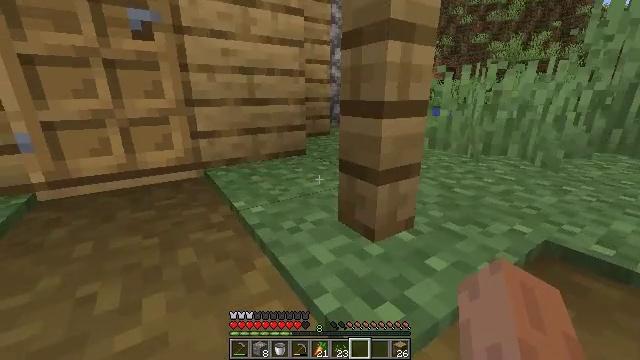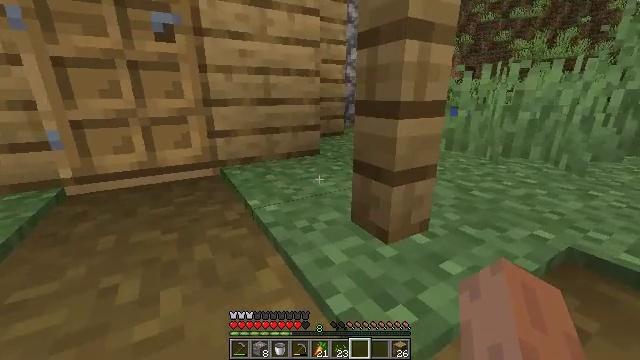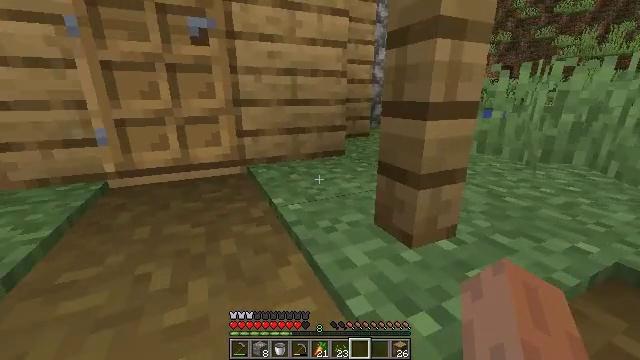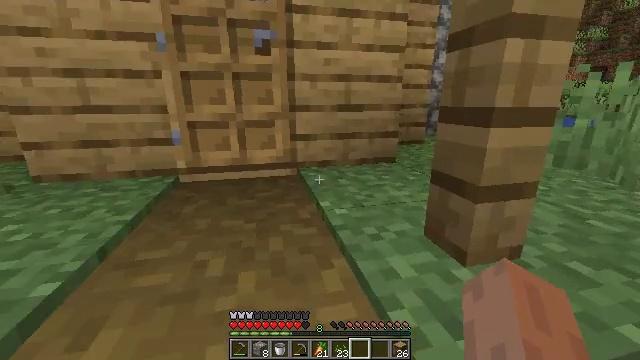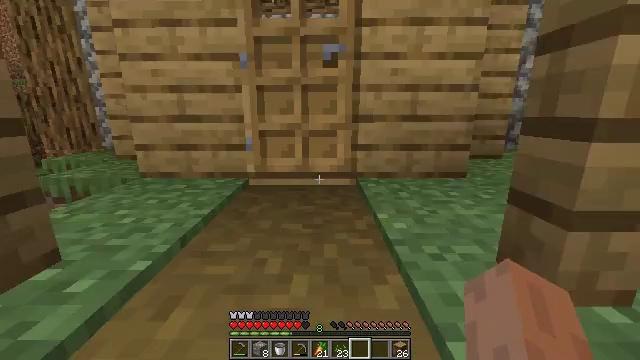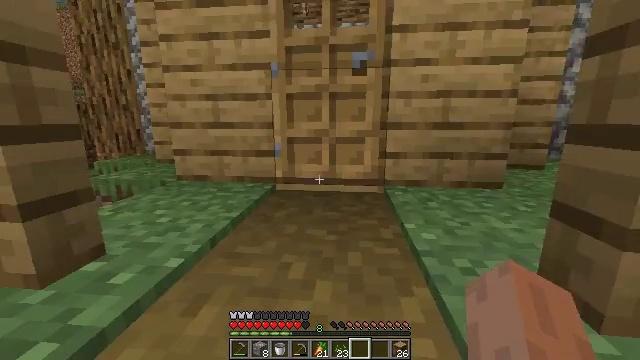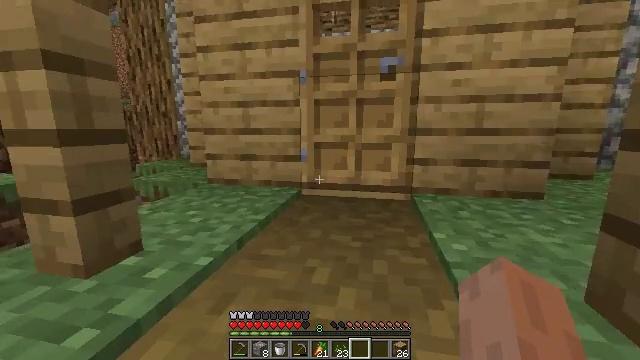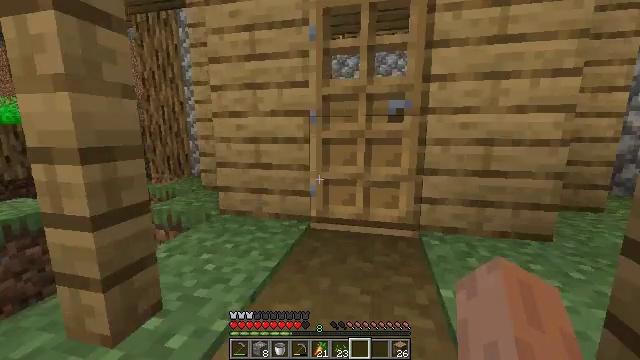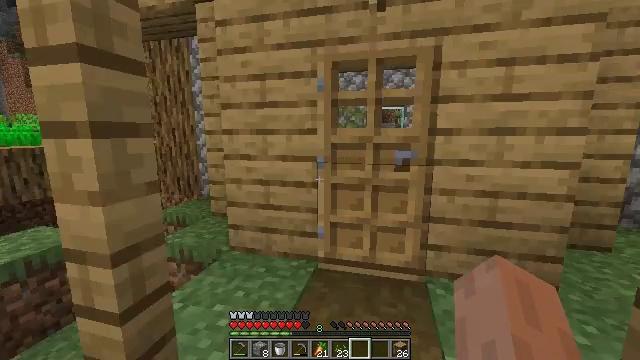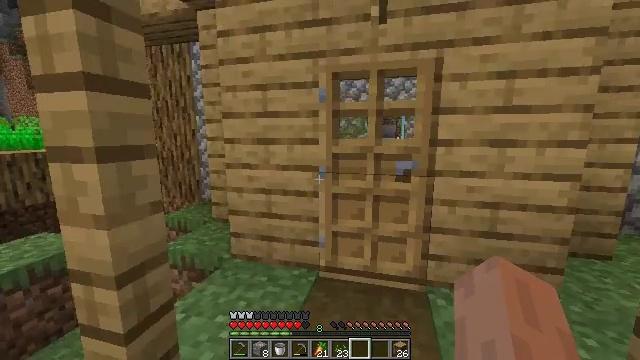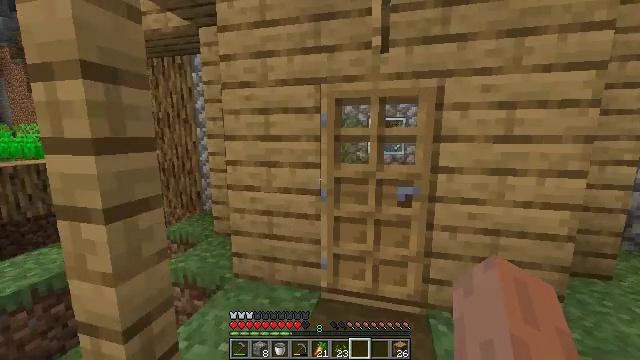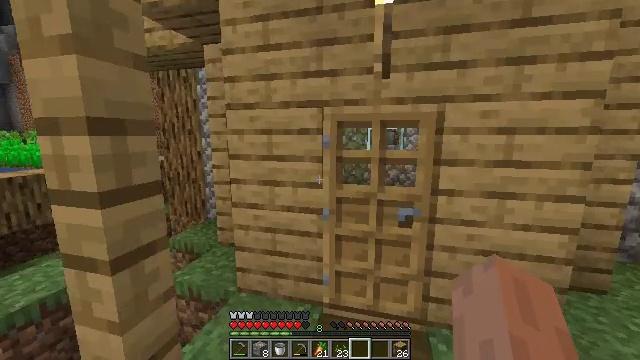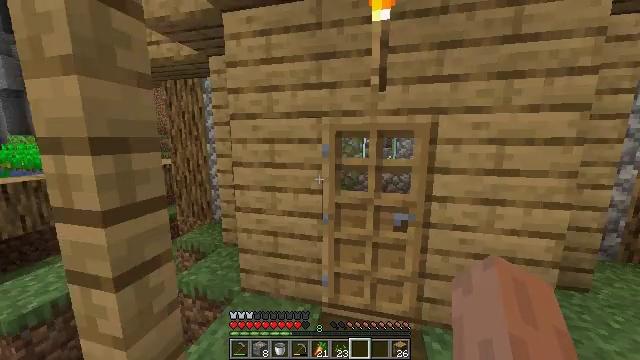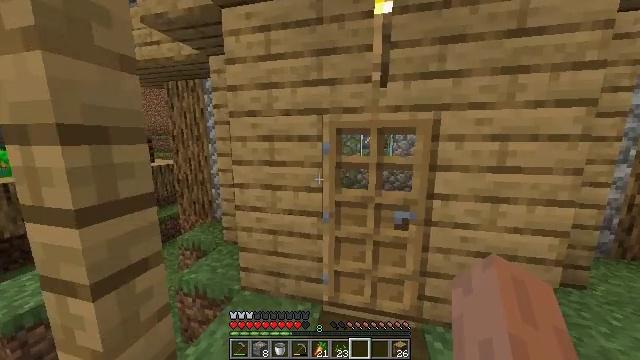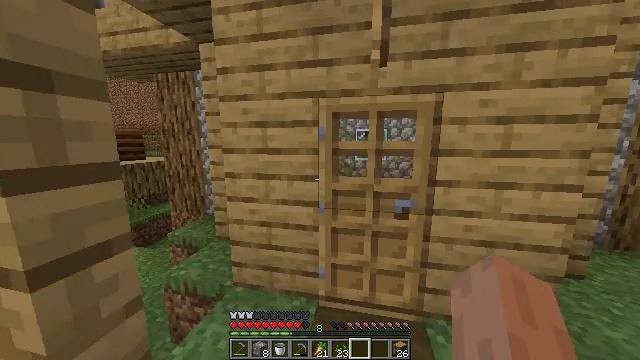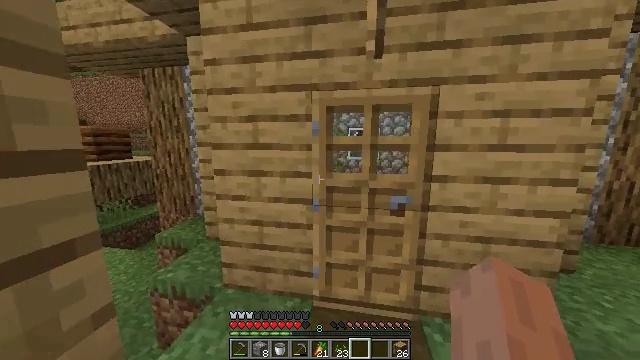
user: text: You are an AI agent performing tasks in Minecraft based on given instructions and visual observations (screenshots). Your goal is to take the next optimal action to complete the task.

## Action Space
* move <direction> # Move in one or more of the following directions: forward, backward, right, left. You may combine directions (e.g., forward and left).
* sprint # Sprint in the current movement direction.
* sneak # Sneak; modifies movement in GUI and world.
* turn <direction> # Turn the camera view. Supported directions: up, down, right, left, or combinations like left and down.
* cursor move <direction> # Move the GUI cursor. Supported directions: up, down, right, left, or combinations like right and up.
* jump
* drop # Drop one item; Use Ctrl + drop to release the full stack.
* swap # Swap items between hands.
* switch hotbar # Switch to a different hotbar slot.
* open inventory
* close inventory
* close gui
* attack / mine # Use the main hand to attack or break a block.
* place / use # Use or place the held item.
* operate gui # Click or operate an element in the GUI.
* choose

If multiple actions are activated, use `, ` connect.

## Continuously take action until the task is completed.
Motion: motion action
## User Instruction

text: Collect books by breaking the bookshelf.
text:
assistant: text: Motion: move forward, sprint, turn left
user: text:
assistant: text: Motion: move forward, sprint, turn left
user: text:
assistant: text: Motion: move forward, sprint, turn left and up
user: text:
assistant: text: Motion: move forward, sprint, turn left and up
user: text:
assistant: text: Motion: move forward, sprint, turn left and up
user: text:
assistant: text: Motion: move forward, sprint, turn left and up
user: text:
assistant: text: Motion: move forward, sprint, turn left, jump
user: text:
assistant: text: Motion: move forward, sprint, turn left, jump
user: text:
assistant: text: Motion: move forward, sprint, jump
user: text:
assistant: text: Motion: move forward, sprint, jump
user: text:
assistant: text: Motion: move forward, sprint, jump
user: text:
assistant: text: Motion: move forward, sprint, jump
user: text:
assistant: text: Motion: move forward, sprint
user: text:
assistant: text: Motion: move forward, sprint, turn right
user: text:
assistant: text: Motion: move forward, sprint, turn right
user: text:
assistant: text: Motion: move forward, sprint, turn right
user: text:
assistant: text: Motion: move forward, sprint, turn right and down
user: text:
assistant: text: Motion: move forward, sprint, turn right
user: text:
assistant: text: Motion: move forward, sprint, turn right
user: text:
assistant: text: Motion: move forward, turn right
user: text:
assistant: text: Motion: move forward
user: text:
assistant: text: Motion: no_op
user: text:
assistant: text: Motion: use / place
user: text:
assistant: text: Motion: use / place
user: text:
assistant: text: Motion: use / place
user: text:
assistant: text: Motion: no_op
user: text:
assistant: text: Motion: no_op
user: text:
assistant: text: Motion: no_op
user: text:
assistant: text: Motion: turn right
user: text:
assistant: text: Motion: move forward, turn right